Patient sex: M
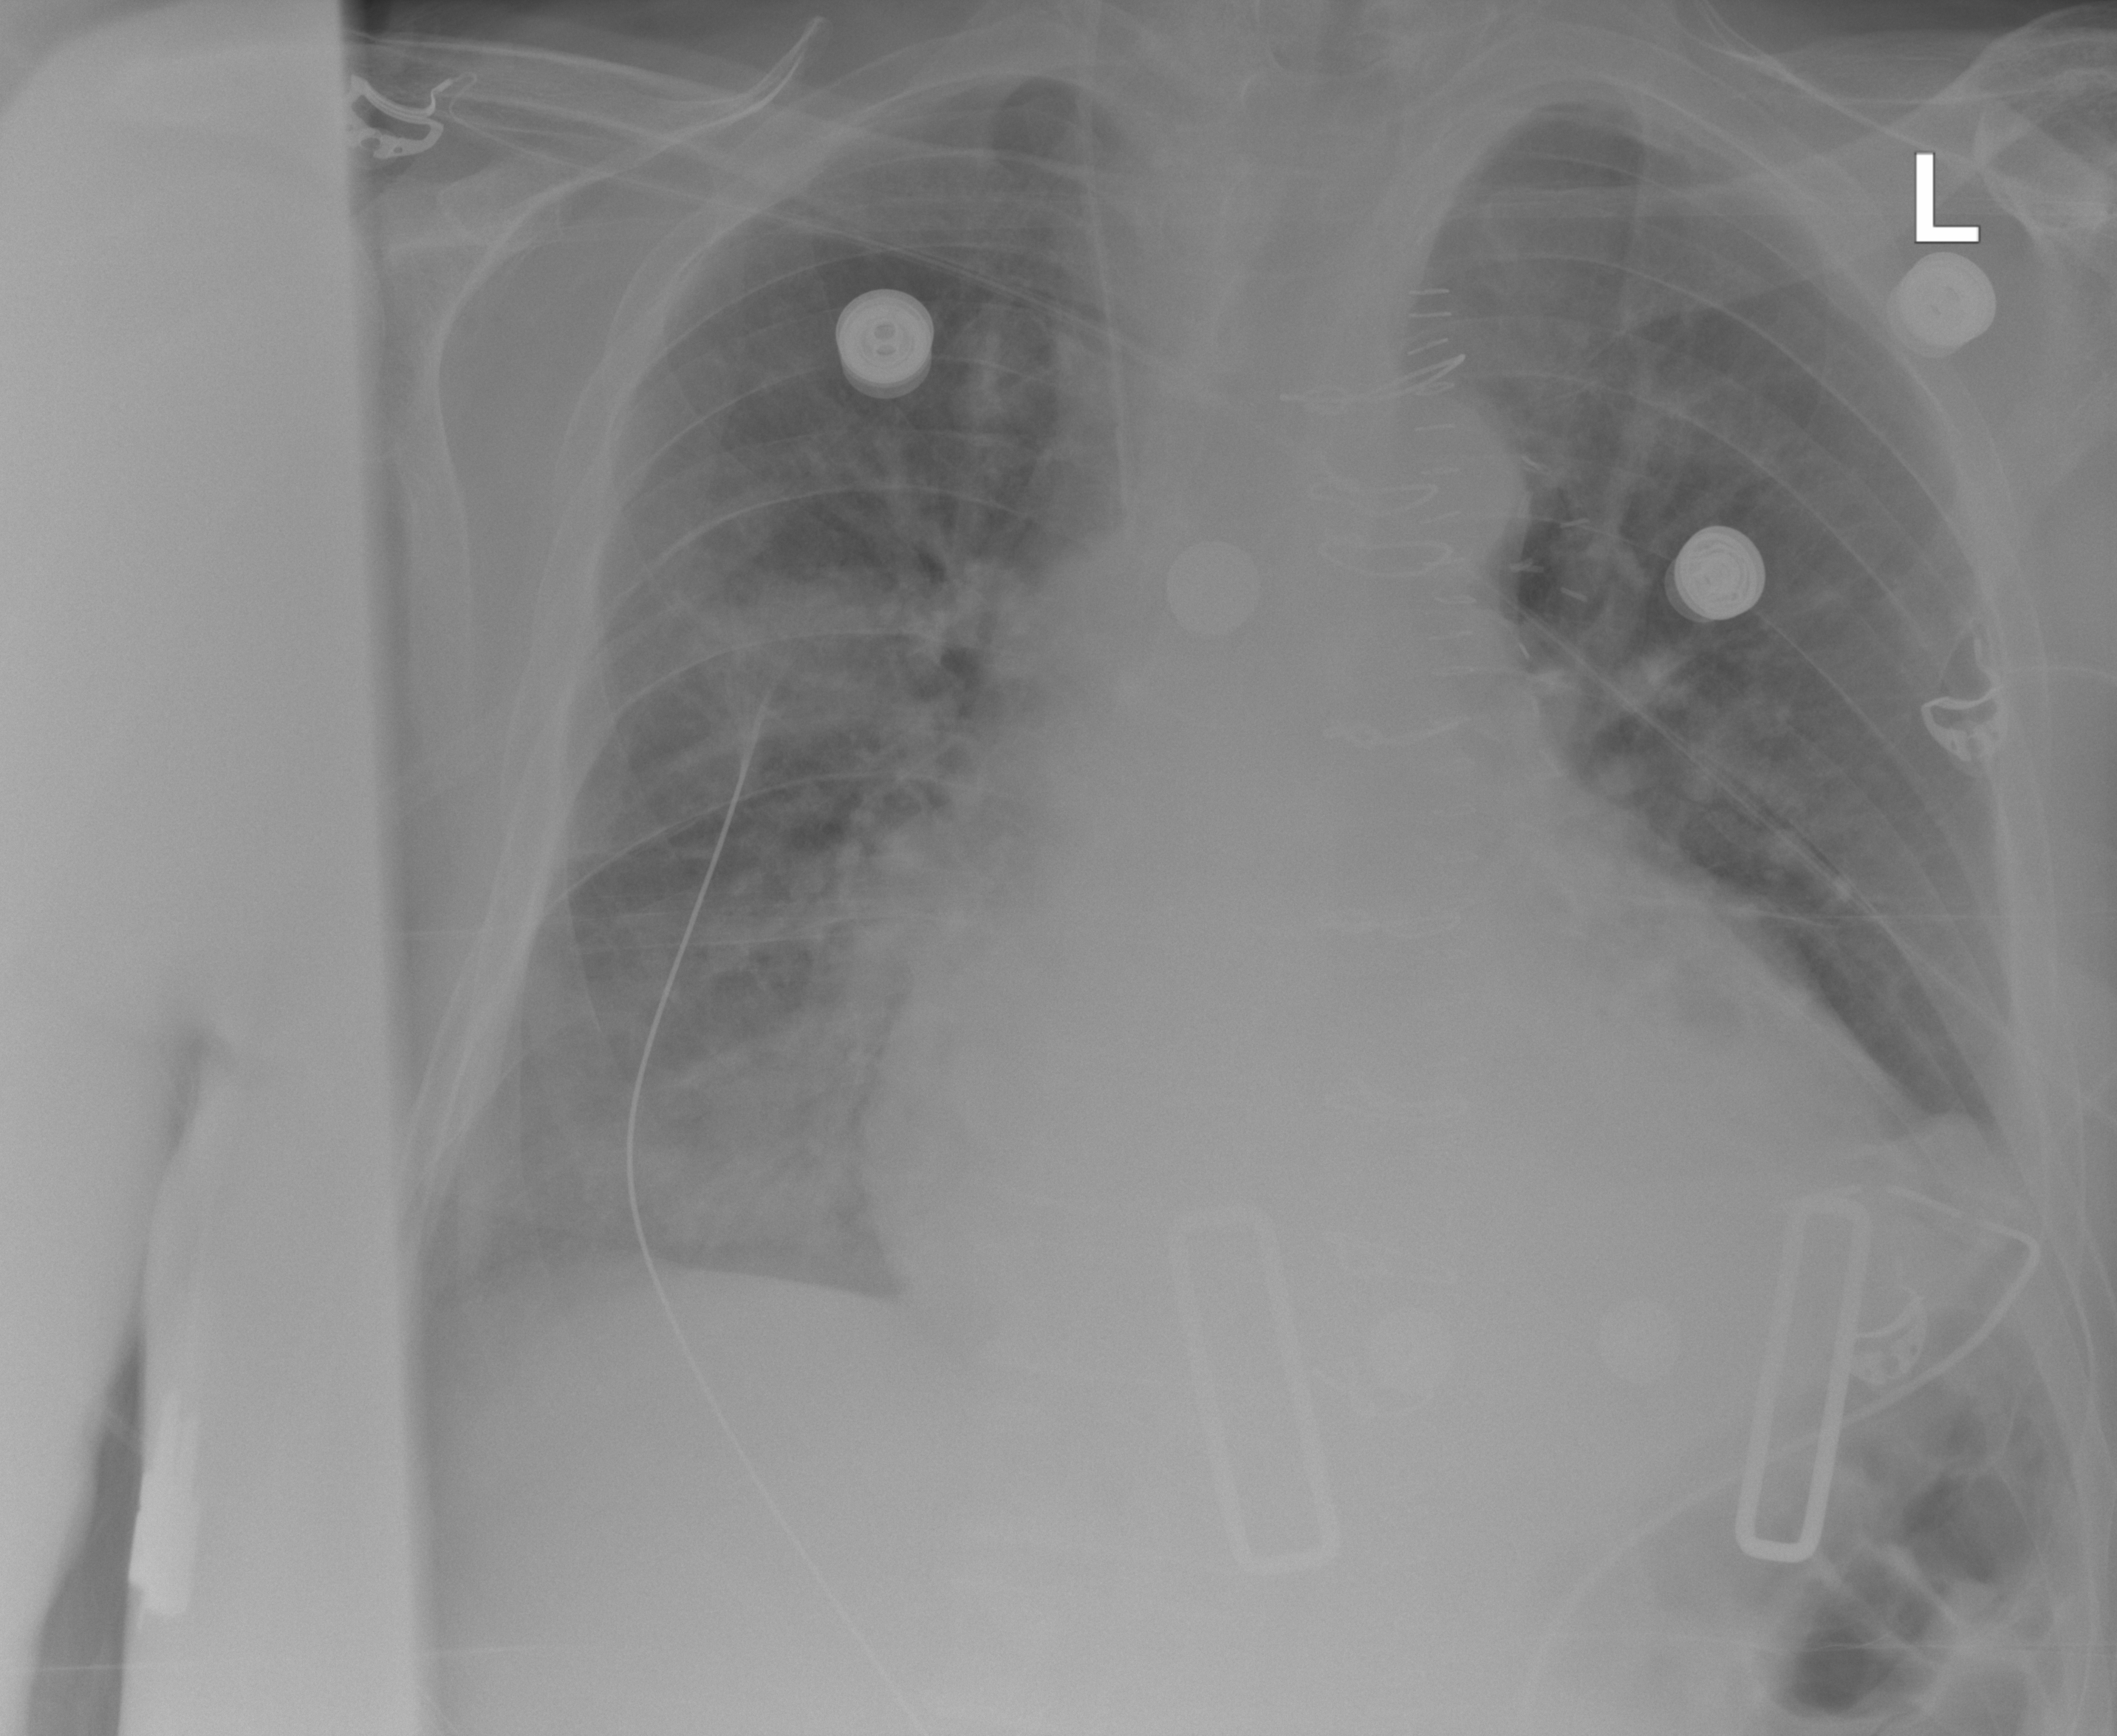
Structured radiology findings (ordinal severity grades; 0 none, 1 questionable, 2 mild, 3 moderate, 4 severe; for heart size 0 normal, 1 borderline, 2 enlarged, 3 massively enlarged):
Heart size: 2
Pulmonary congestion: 3
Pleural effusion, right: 2
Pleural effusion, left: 2
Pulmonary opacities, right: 3
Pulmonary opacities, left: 2
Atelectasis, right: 2
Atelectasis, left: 2